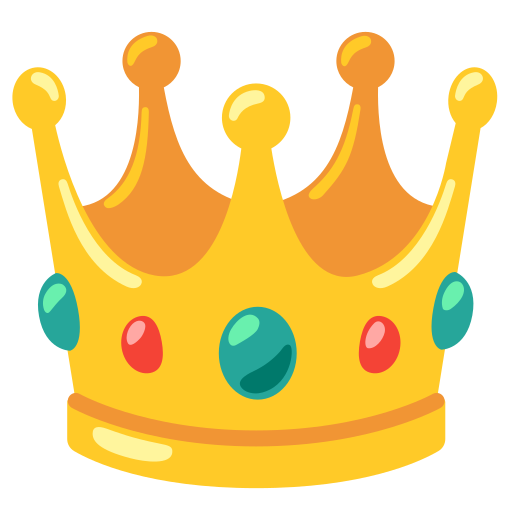
Emoji: 👑